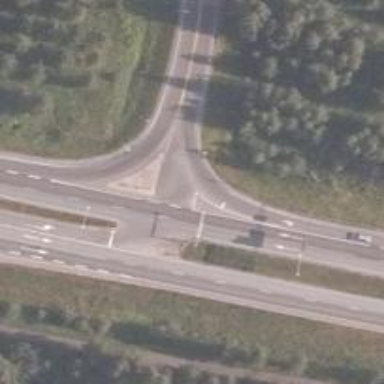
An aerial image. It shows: Asphalt trunk highway.